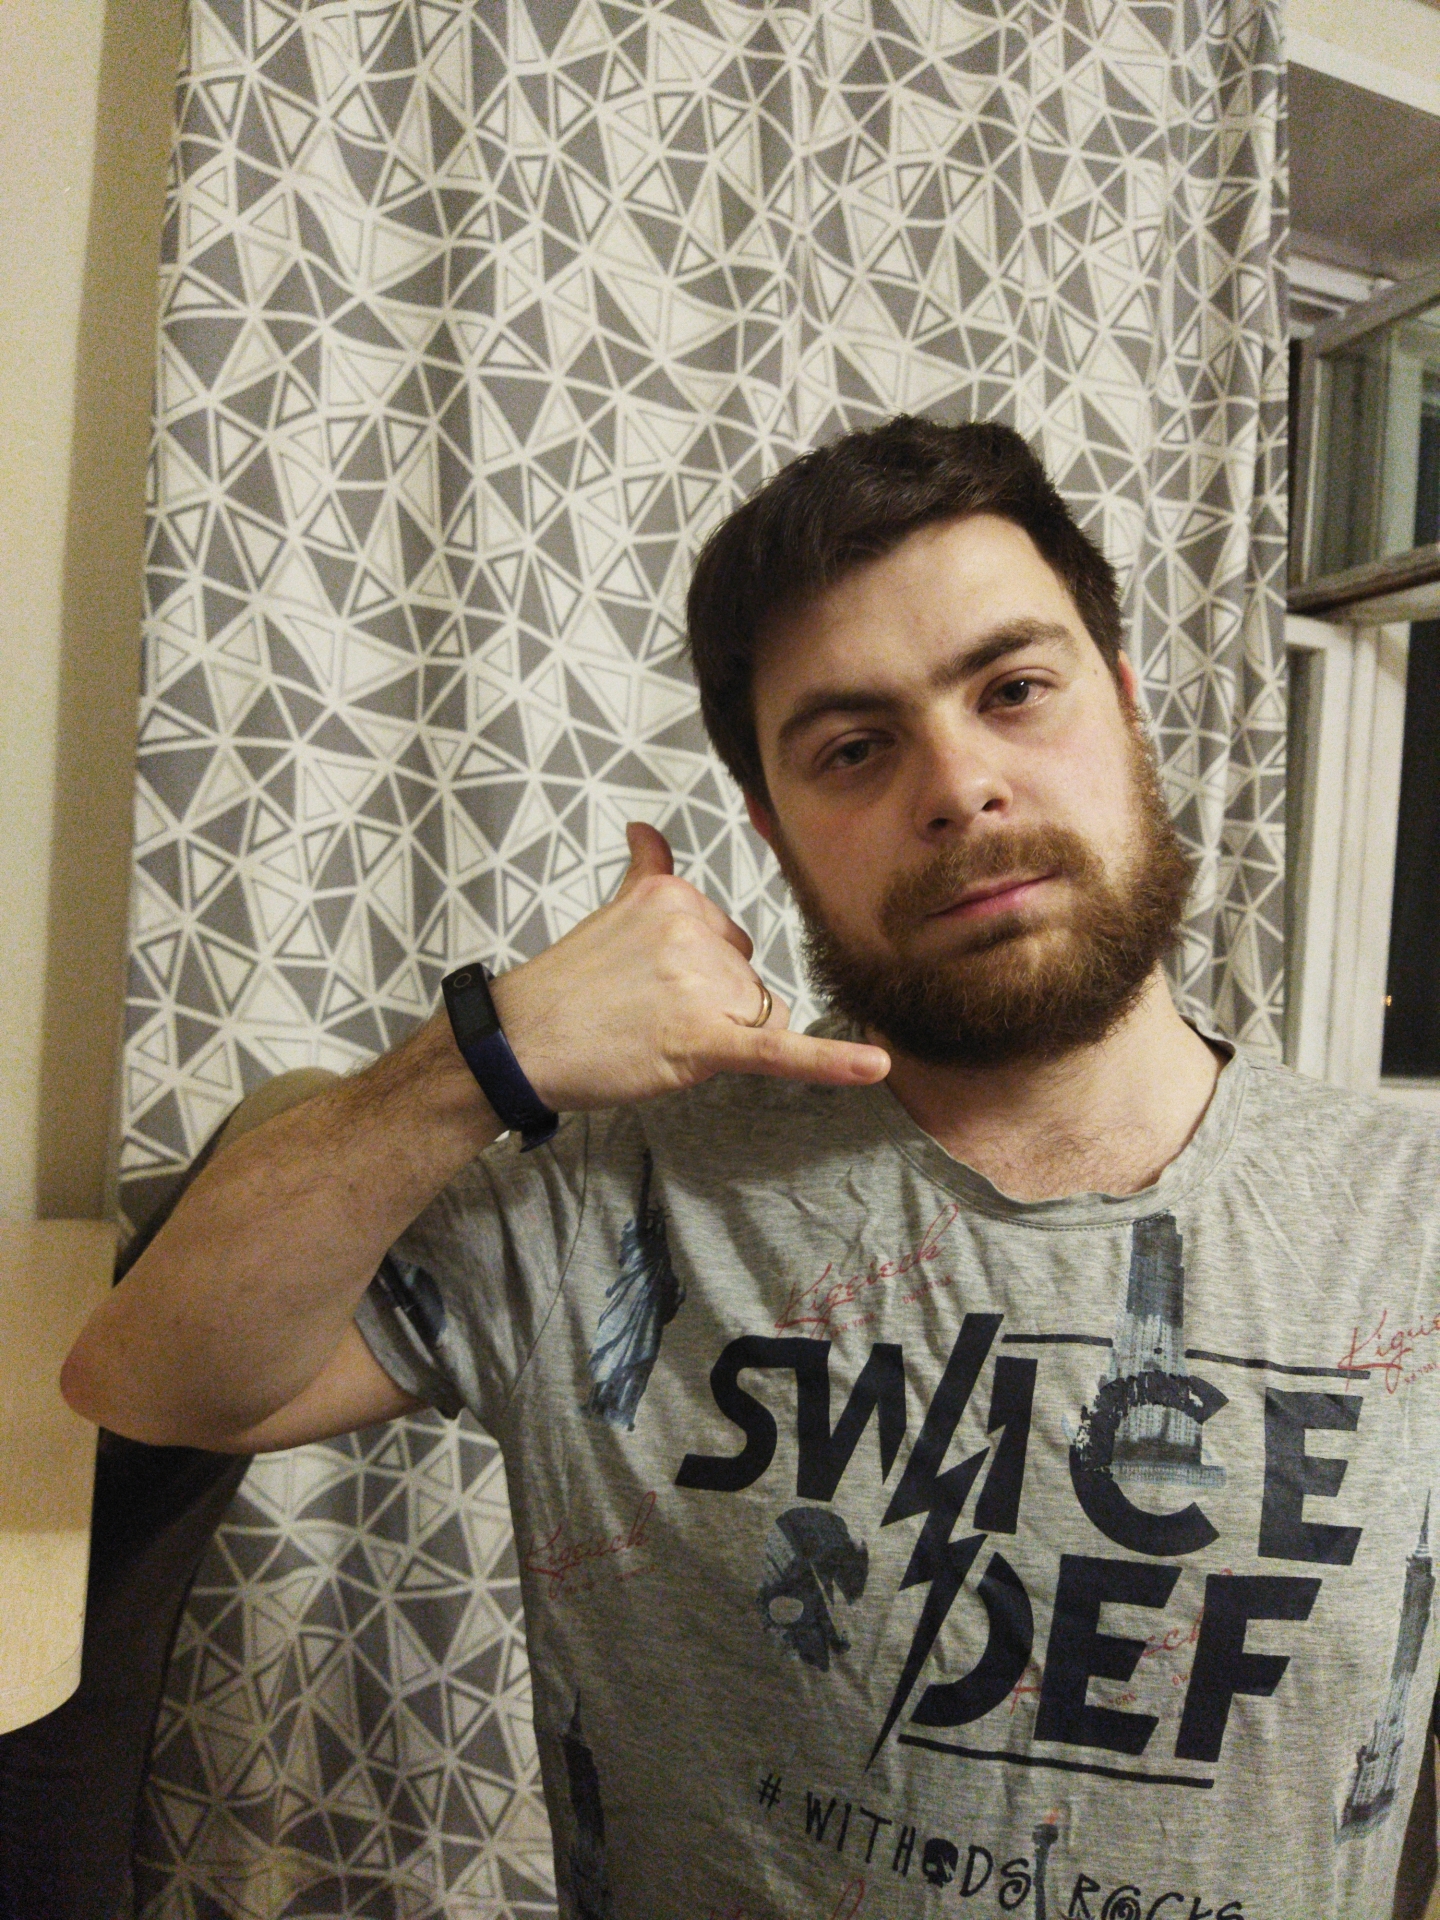
Label: clear